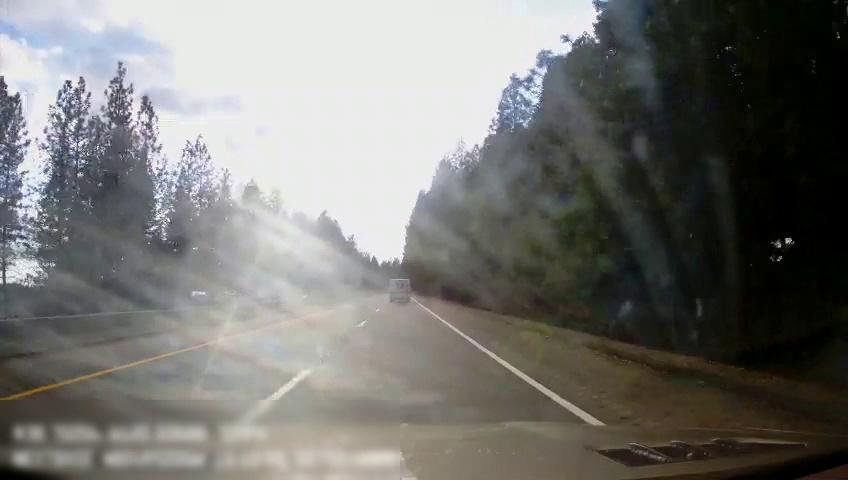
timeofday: Day
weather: Cloudy
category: Drivable Space
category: Drivable Space
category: Vehicles | Van
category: Lanes | Current Lane
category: Lanes | Alternate Lane
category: Lanes | Alternate Lane